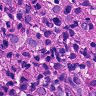
Metastatic tissue present: yes